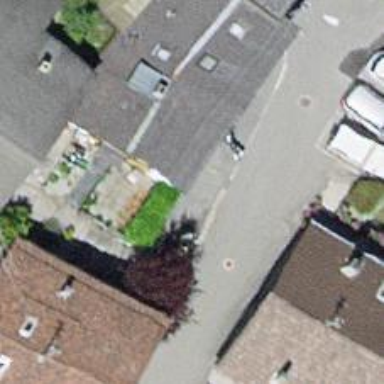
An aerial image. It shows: Post box.